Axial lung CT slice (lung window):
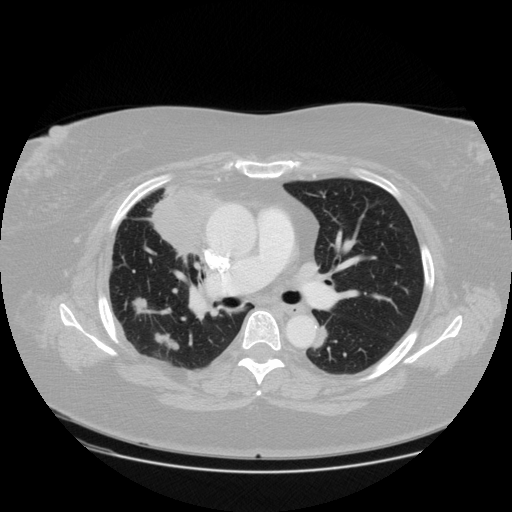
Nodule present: yes
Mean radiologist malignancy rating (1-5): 4.5